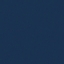
Label: SeaLake